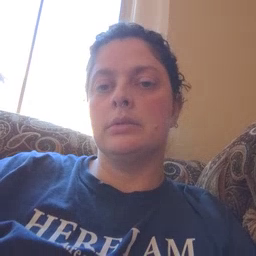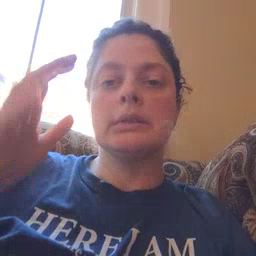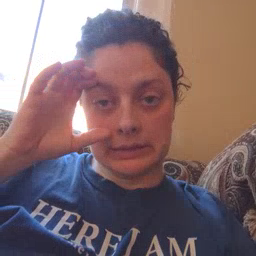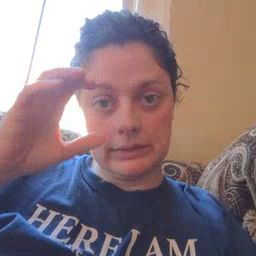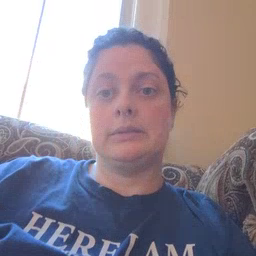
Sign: listen